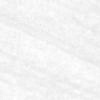
Label: change